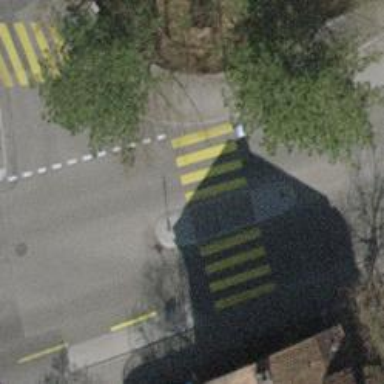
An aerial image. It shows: Kerb barrier.